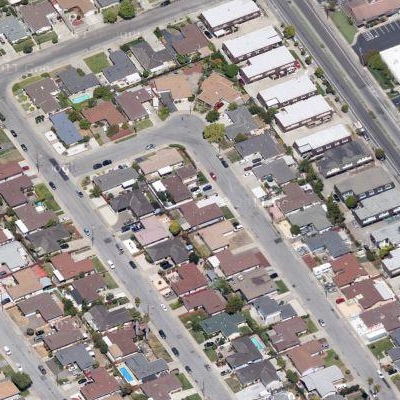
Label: Resident